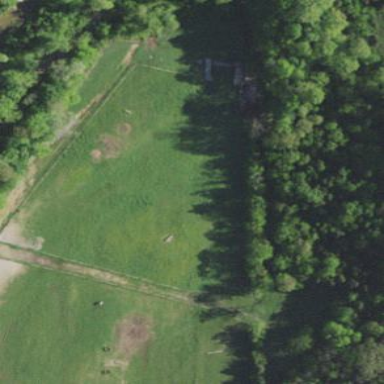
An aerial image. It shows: Equestrian pitch for leisure land sports.